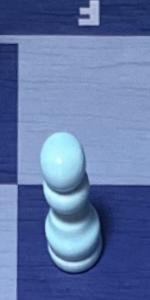
Label: Pawn_White